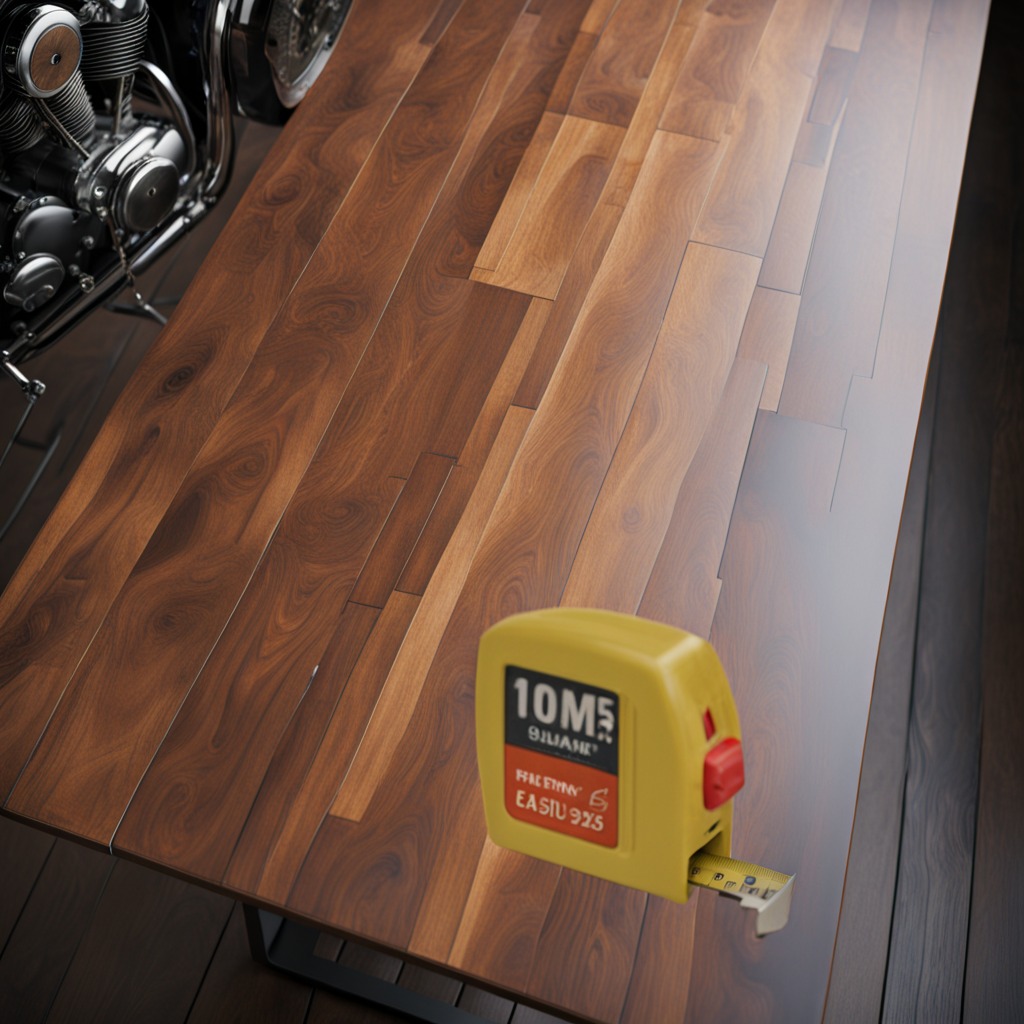
A measuring tape is lying on an oil-spilled wooden table in a vintage motorcycle garage.